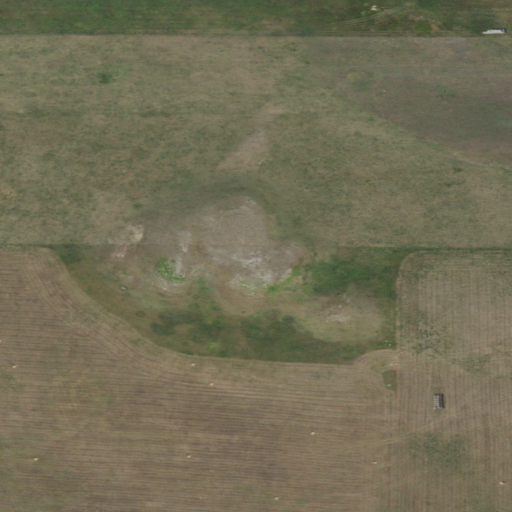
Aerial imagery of mountain in South Dakota named Brewer Butte containing grassland, pasture, and herbaceous wetlands